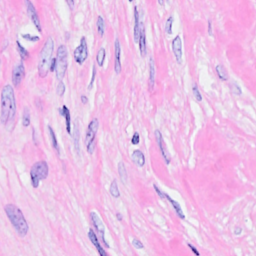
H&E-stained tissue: Breast